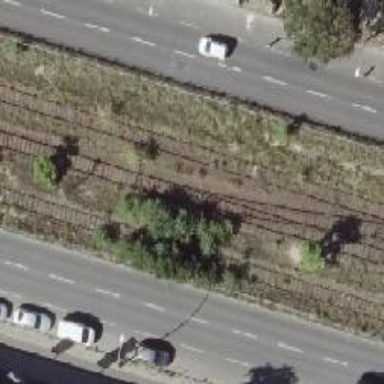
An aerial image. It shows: Disused railway spur.